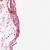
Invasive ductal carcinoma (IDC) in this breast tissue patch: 0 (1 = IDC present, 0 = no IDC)